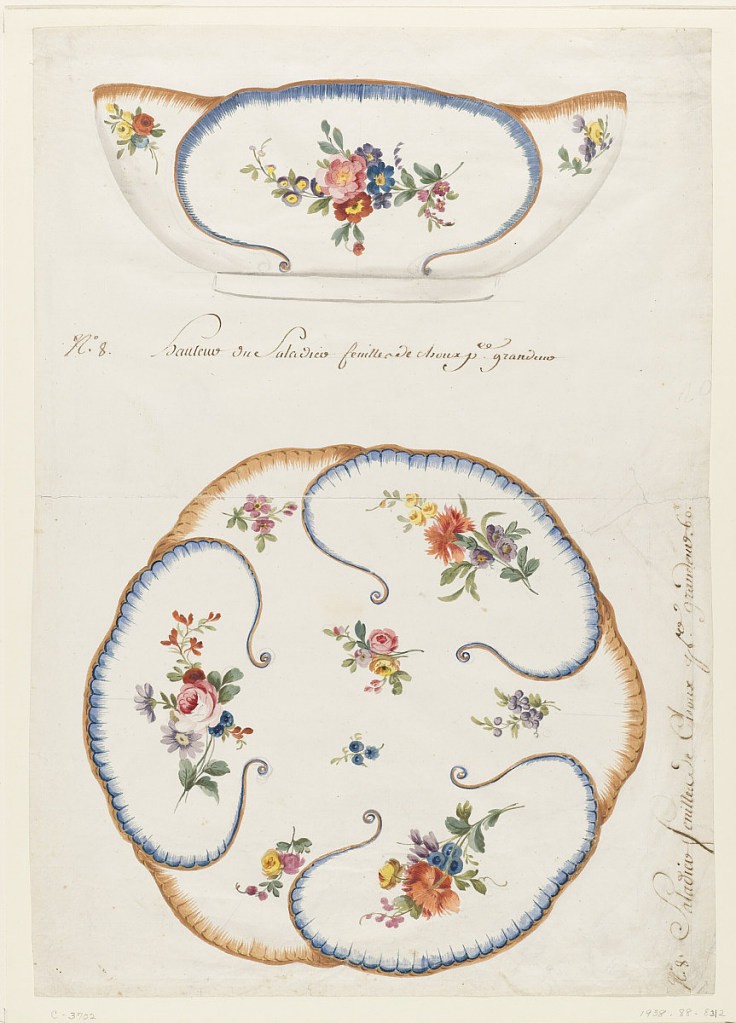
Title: Design for a Painted Porcelain Feuilles de Choux (Cabbage Leaves) Salad Bowl
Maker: Jacques-François Micaud, French, ca.1732–1811
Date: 1760–75
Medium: Brush and watercolor, black chalk on cream laid paper
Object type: Drawing
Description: View of salad bowl in elevation (above) and plan (below), painted on exterior and interior in form of large cabbage-like leaves, each leaf bordered alternatively in blue and yellow/brown painted scallops.  The reserves are painted with sprays of roses, tulips, and colored daisies.